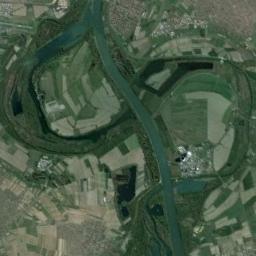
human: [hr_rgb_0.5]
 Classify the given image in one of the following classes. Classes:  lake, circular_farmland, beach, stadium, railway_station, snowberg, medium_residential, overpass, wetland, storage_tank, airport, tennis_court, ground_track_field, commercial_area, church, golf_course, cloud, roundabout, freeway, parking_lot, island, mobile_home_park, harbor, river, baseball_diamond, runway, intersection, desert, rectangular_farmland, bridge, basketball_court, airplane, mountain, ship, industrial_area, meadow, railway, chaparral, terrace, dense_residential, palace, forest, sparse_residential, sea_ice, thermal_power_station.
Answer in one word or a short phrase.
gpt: river